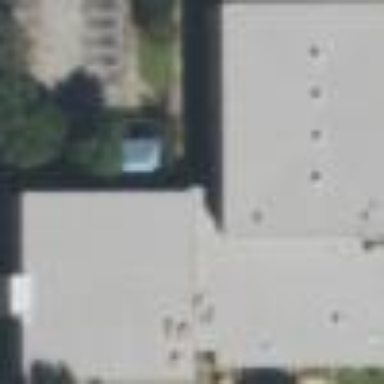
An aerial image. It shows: Building.